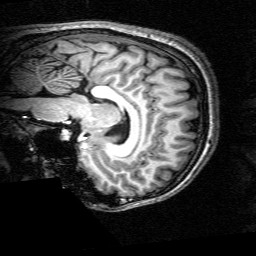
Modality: T1w
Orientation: sagittal